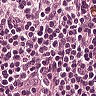
Metastatic tissue present: no